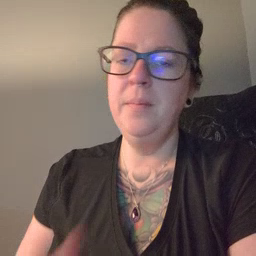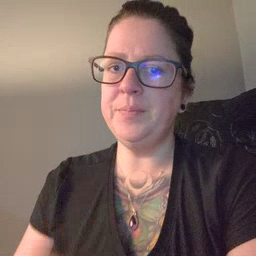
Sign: mom